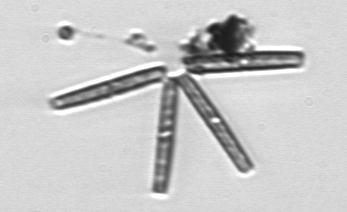
Label: Thalassionema